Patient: sex F, age 77
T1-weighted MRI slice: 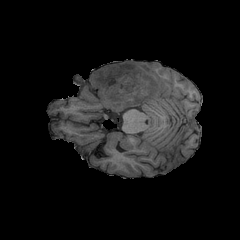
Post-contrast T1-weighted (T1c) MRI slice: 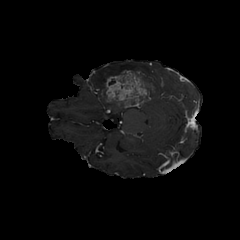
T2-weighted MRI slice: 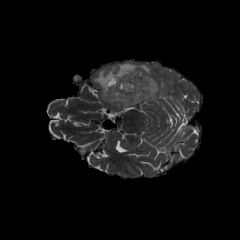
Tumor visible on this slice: yes
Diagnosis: Glioblastoma, IDH-wildtype
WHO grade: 4